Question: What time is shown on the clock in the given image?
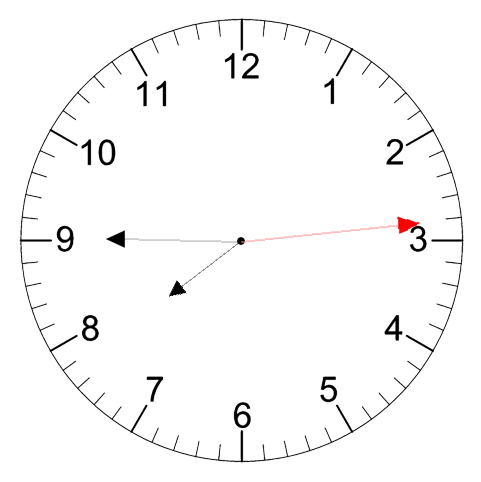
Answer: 07:45:14